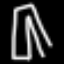
Label: pants